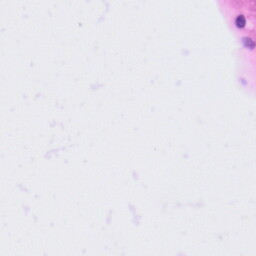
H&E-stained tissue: Tonsil